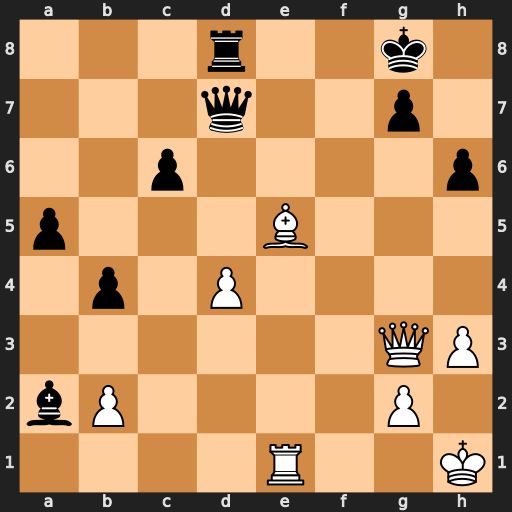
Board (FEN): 3r2k1/3q2p1/2p4p/p3B3/1p1P4/6QP/bP4P1/4R2K
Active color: w
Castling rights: -
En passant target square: -
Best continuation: Bf6 Rf8 Re7 Qxe7 Bxe7